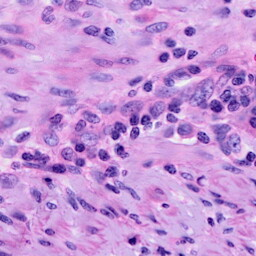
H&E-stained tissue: Cervix